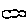
Label: cloud